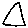
Label: triangle